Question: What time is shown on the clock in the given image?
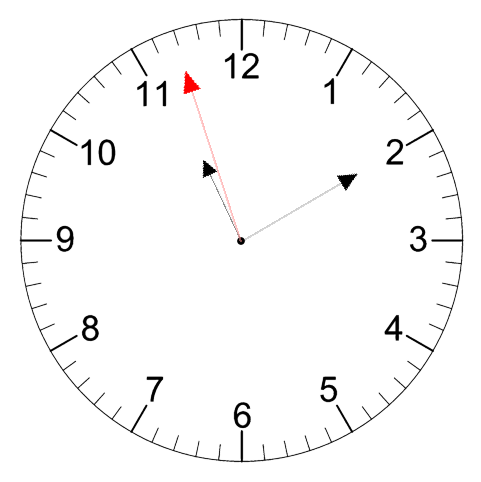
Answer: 11:09:57